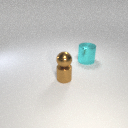
small brown metal sphere above small brown metal cylinder